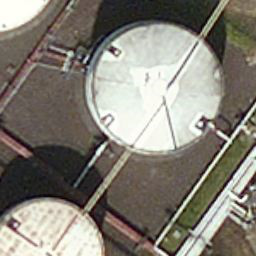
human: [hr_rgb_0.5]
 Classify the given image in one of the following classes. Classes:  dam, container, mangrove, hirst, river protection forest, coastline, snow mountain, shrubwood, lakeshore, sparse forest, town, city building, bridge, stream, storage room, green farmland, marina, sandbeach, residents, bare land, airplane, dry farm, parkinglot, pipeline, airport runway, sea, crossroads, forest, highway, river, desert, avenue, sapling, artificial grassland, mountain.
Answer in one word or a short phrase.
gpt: storage room